Here is the continuous-wavelet rendering of a rotor kit's vibration signal. Based on the visible evidence, which rotor condition applies: normal, misalignment, unbalance, looseness?
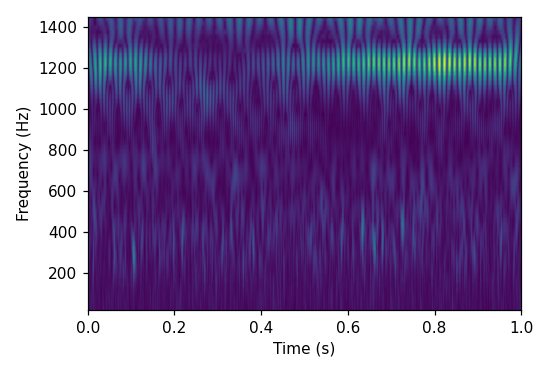
Answer: looseness